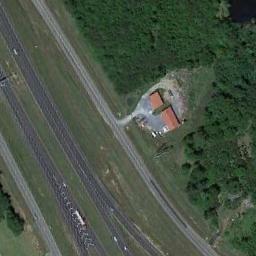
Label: freeway